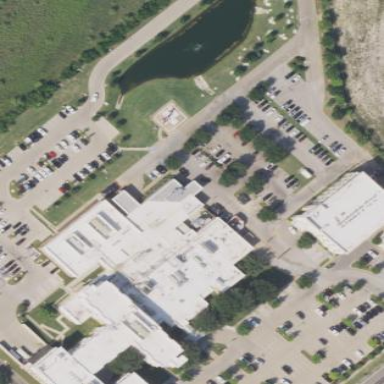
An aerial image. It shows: Healthcare facility identified as hospital.